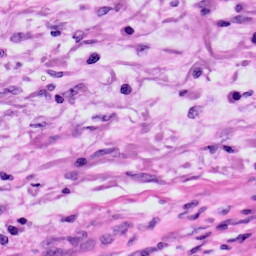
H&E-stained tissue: Skin